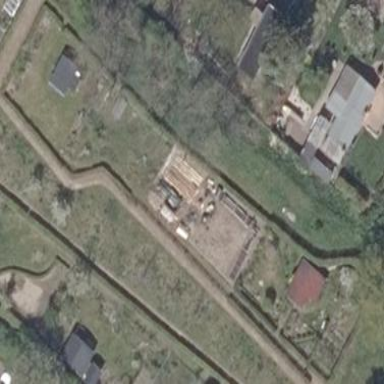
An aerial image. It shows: Plot in the allotments.